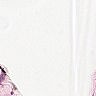
Metastatic tissue present: no